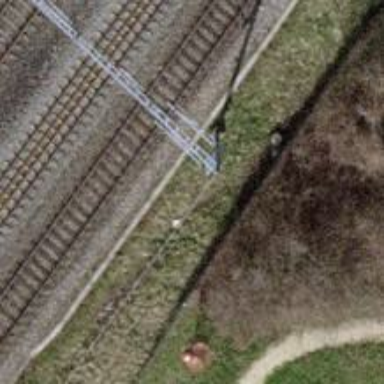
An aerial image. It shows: Power pole.